Question: I am trying to find the peaks in some very noisy data such as this:
Without understanding the terminology very well, I'm defining the peaks as narrow (width<30) and more than 100000 higher than the nearby area.
I'm trying to use scipy's find_peaks_cwt but the documentation is pretty unclear to me. I tried 'find_peaks_cwt(my_data, np.arange(1,30))' but it returned a huge number of peaks. Then I tried adding the 'noise_perc=60' argument but this didn't really fix the problem. I've also tried playing around with the other parameters but I don't really understand what a 'ridge line' is.
What should I be doing differently? Is 'widths=np.arange(1,30)' setting my width requirement like I think it is? How do I specify a height requirement?
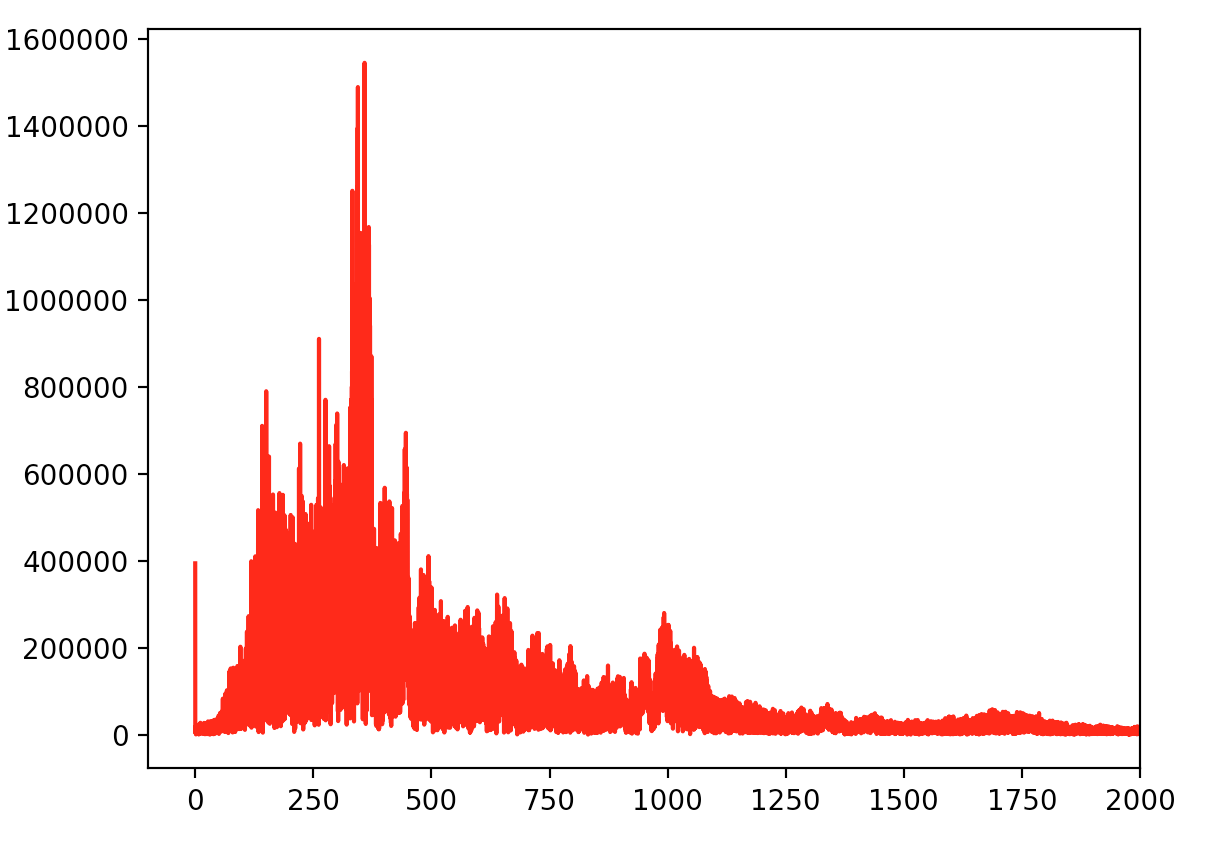
Answer: A lot depends on what your data actually mean (or what you think they ought to mean). Here's an example with synthetic data:
'''
from scipy.signal import find_peaks_cwt
from matplotlib.pyplot import plot, ylim
from numpy import *
N = 2000
x = arange(N)
pwid = 200.
zideal = sinc(x/pwid - 2)**2 # Vaguely similar to yours
z = zideal * random.randn(N)**2 # adding noise
plot(x, zideal, lw=4)
ylim(0, 1)
zf = find_peaks_cwt(z, pwid/4+zeros(N))
plot(x[zf], zideal[zf], '*', ms=20, color='green')
# Create averaging zones around peaks
xlow = maximum(array(zf) - pwid/2, 0)
xhigh = minimum(array(zf) + pwid/2, x.max())
zguess = 0*xlow # allocate space
for ii in range(len(zf)):
zguess[ii] = z[xlow[ii]:xhigh[ii]].mean()
plot(x[zf], zguess, 'o', ms=10, color='red')
'''
'pwidth' scales the width of the peaks in the 'sinc()' function. In the call to 'find_peaks_cwt()', using larger values for 'widths' produces fewer peaks (lower density of peaks). The best result seems to be scaling values in 'widths' to approximately half-width at half-max (HWHM) of the peaks.
'find_peaks_cwt()' does a pretty respectable job of finding the peaks from the ideal data. Summing around the values is a way to guess at the peak values. If you're summing spectral power, you should probably sum all the values in between rather than a fixed interval like I did for this quick-and-dirty demo.
<URL>
I find the function especially impressive in the way it finds smaller peaks in the presence of much larger ones.